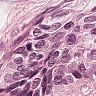
Metastatic tissue present: yes